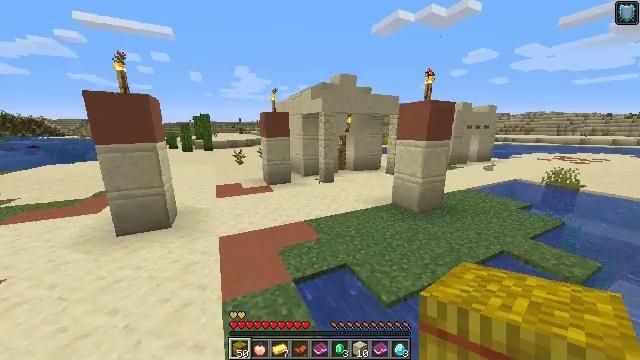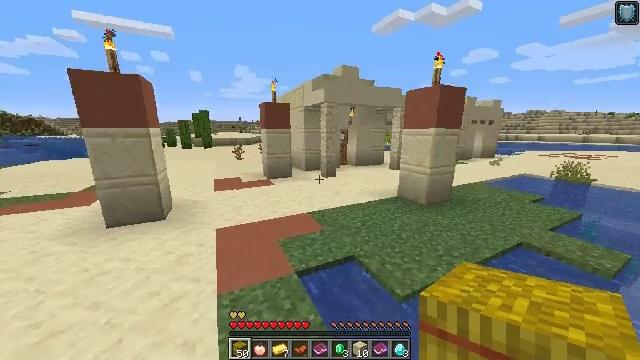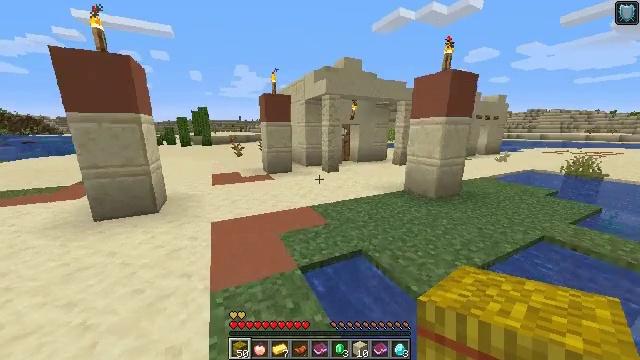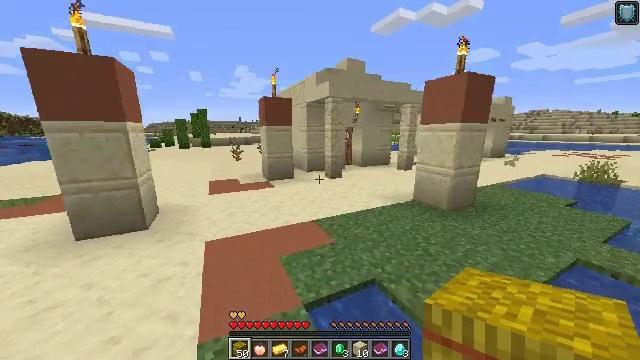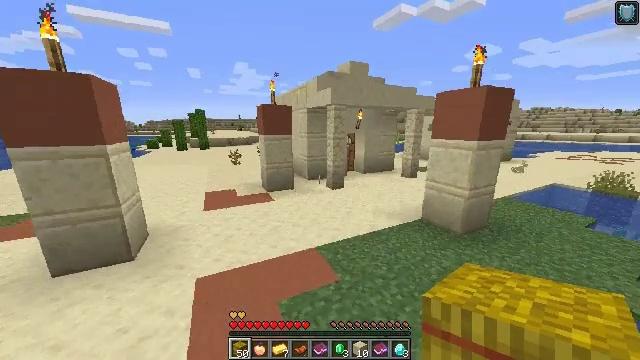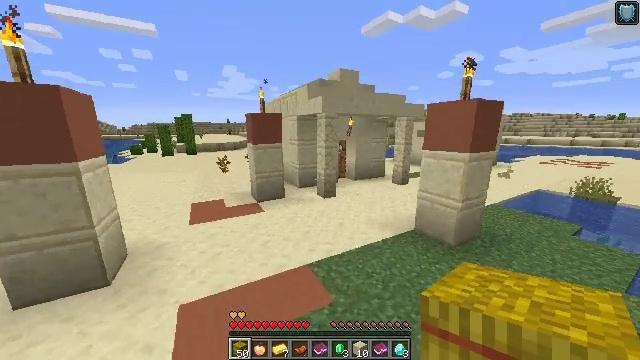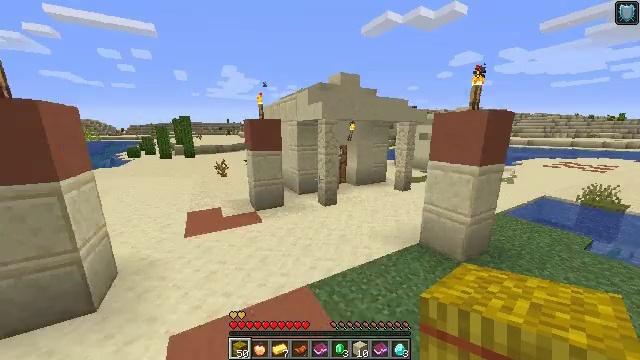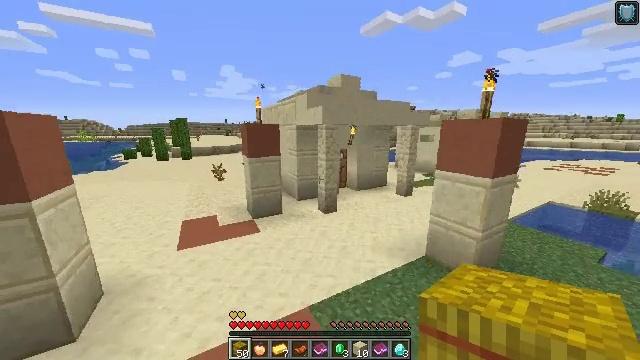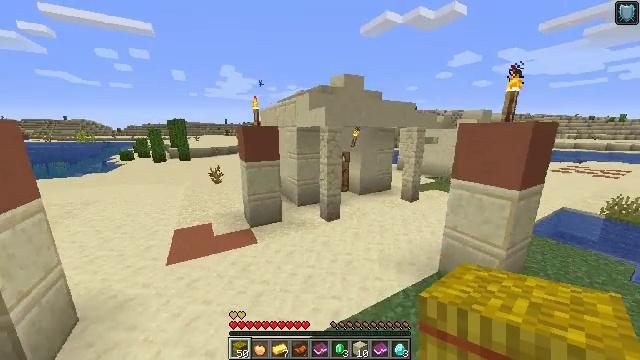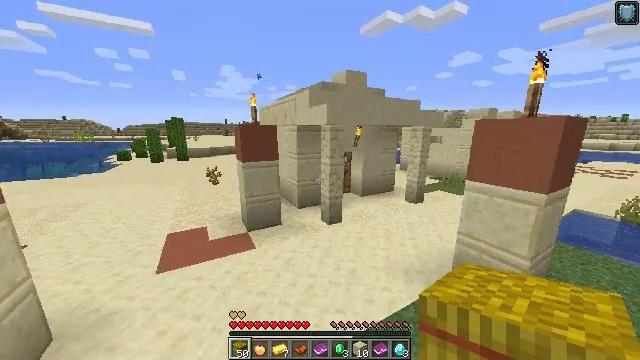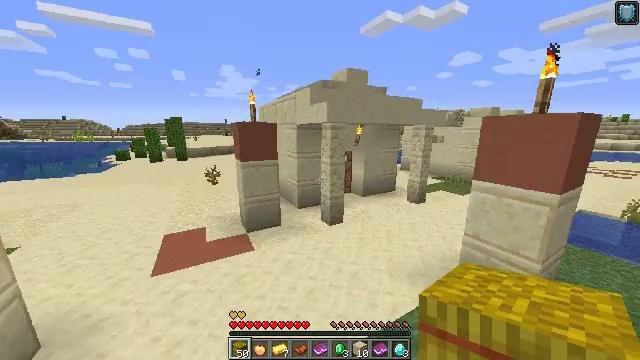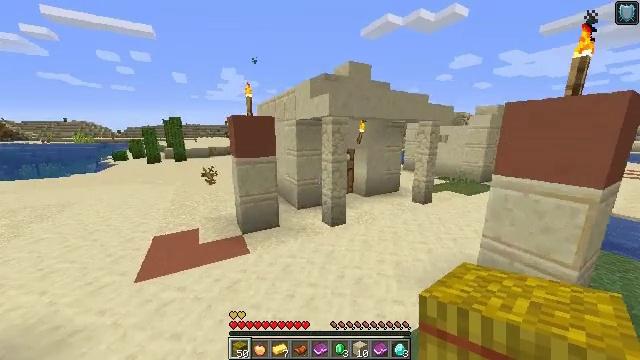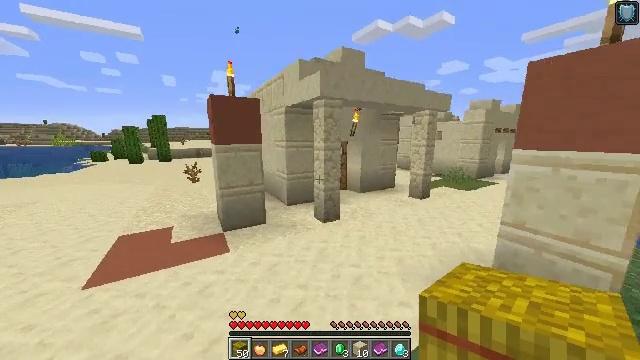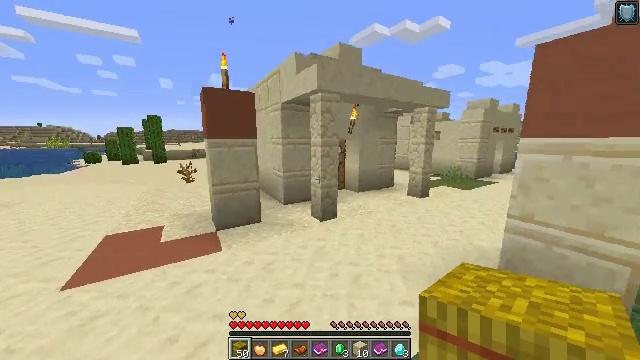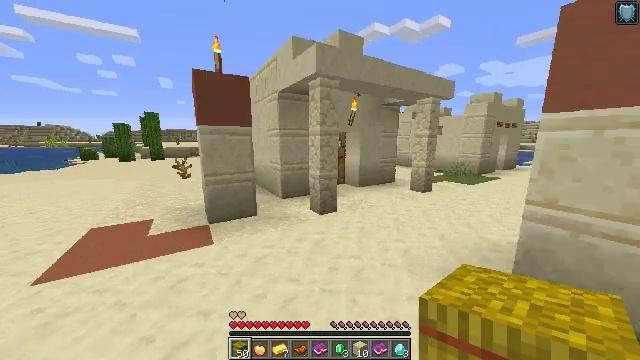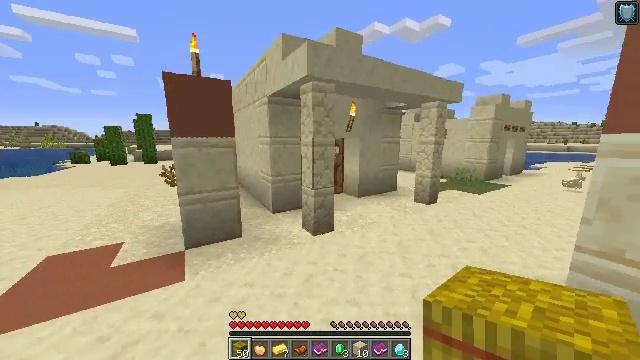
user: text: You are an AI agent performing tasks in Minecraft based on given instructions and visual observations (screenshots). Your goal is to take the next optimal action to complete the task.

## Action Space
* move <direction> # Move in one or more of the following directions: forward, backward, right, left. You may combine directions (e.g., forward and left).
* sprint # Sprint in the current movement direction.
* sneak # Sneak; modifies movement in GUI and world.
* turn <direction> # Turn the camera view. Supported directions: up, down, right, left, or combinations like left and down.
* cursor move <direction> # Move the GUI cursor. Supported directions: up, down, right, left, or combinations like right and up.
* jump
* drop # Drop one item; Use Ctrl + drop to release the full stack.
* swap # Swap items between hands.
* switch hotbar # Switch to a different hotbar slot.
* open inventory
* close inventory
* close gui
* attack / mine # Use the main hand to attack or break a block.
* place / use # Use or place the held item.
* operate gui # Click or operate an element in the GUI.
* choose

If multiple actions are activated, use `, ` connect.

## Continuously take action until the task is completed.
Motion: motion action
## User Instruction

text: Attack the green bed to collect it.
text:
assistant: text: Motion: move forward, jump
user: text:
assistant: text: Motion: move forward, jump
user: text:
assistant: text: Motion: move forward, jump
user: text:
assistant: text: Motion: move forward, jump
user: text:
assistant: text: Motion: move forward, turn right, jump
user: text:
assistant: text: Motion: move forward, jump
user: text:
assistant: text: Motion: move forward, jump
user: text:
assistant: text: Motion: move forward, jump
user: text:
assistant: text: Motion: move forward, jump
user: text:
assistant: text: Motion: move forward and move right, jump
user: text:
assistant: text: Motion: move forward and move right, jump
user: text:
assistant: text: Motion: move forward and move right, turn right and up, jump
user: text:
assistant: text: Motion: move forward and move right, jump
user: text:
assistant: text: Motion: move forward and move right, jump
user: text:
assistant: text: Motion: move forward and move right, jump
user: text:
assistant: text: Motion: move forward and move right, jump
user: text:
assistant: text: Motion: move forward and move right, jump
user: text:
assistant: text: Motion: move forward and move right, jump
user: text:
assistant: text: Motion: move forward and move right
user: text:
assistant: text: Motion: move forward and move right
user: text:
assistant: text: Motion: move forward and move right, turn left and up
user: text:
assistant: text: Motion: move forward and move right, turn left and up
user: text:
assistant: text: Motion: move forward and move right, turn left
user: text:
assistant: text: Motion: move forward and move right, turn left
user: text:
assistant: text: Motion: move forward and move right, turn left and down
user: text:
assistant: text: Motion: move forward, turn left
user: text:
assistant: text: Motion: move forward, turn left
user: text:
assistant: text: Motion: move forward
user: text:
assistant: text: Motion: move forward, turn right
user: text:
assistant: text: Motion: move forward, turn right